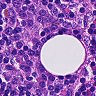
Metastatic tissue present: no